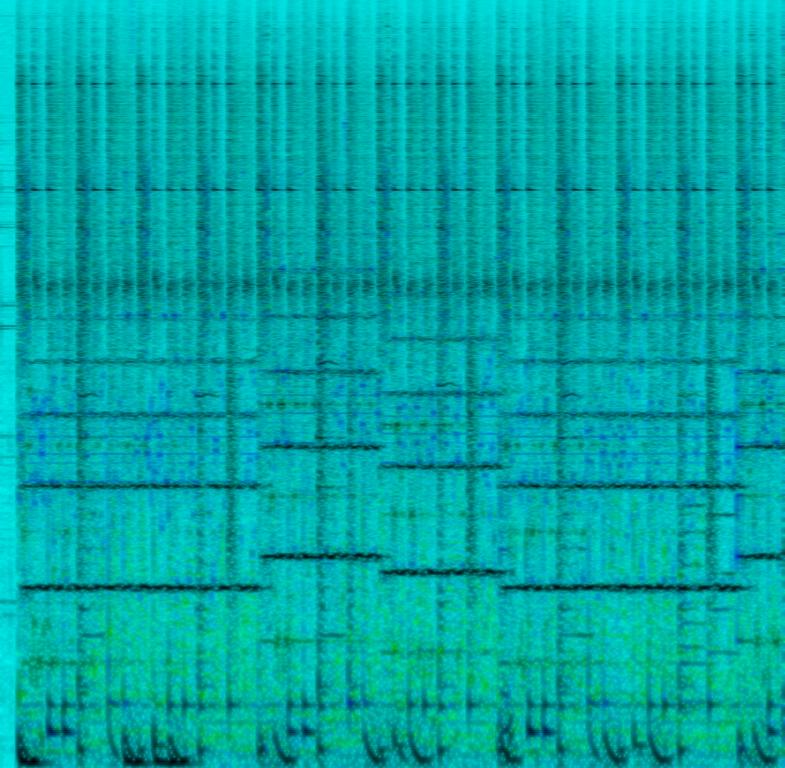
This is an instrumental jazz fusion piece. Various instruments are played throughout this piece. A wide variety of key instruments such as the piano, the organ, the celeste, the rhodes, the synth and the harpsichord can be heard. The atmosphere is funky and eccentric. A vibrant array of samples can be gathered from this piece, ideally for use in the soundtrack of a goofy cartoon.